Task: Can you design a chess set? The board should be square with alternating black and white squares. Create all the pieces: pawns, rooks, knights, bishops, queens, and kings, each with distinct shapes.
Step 523:
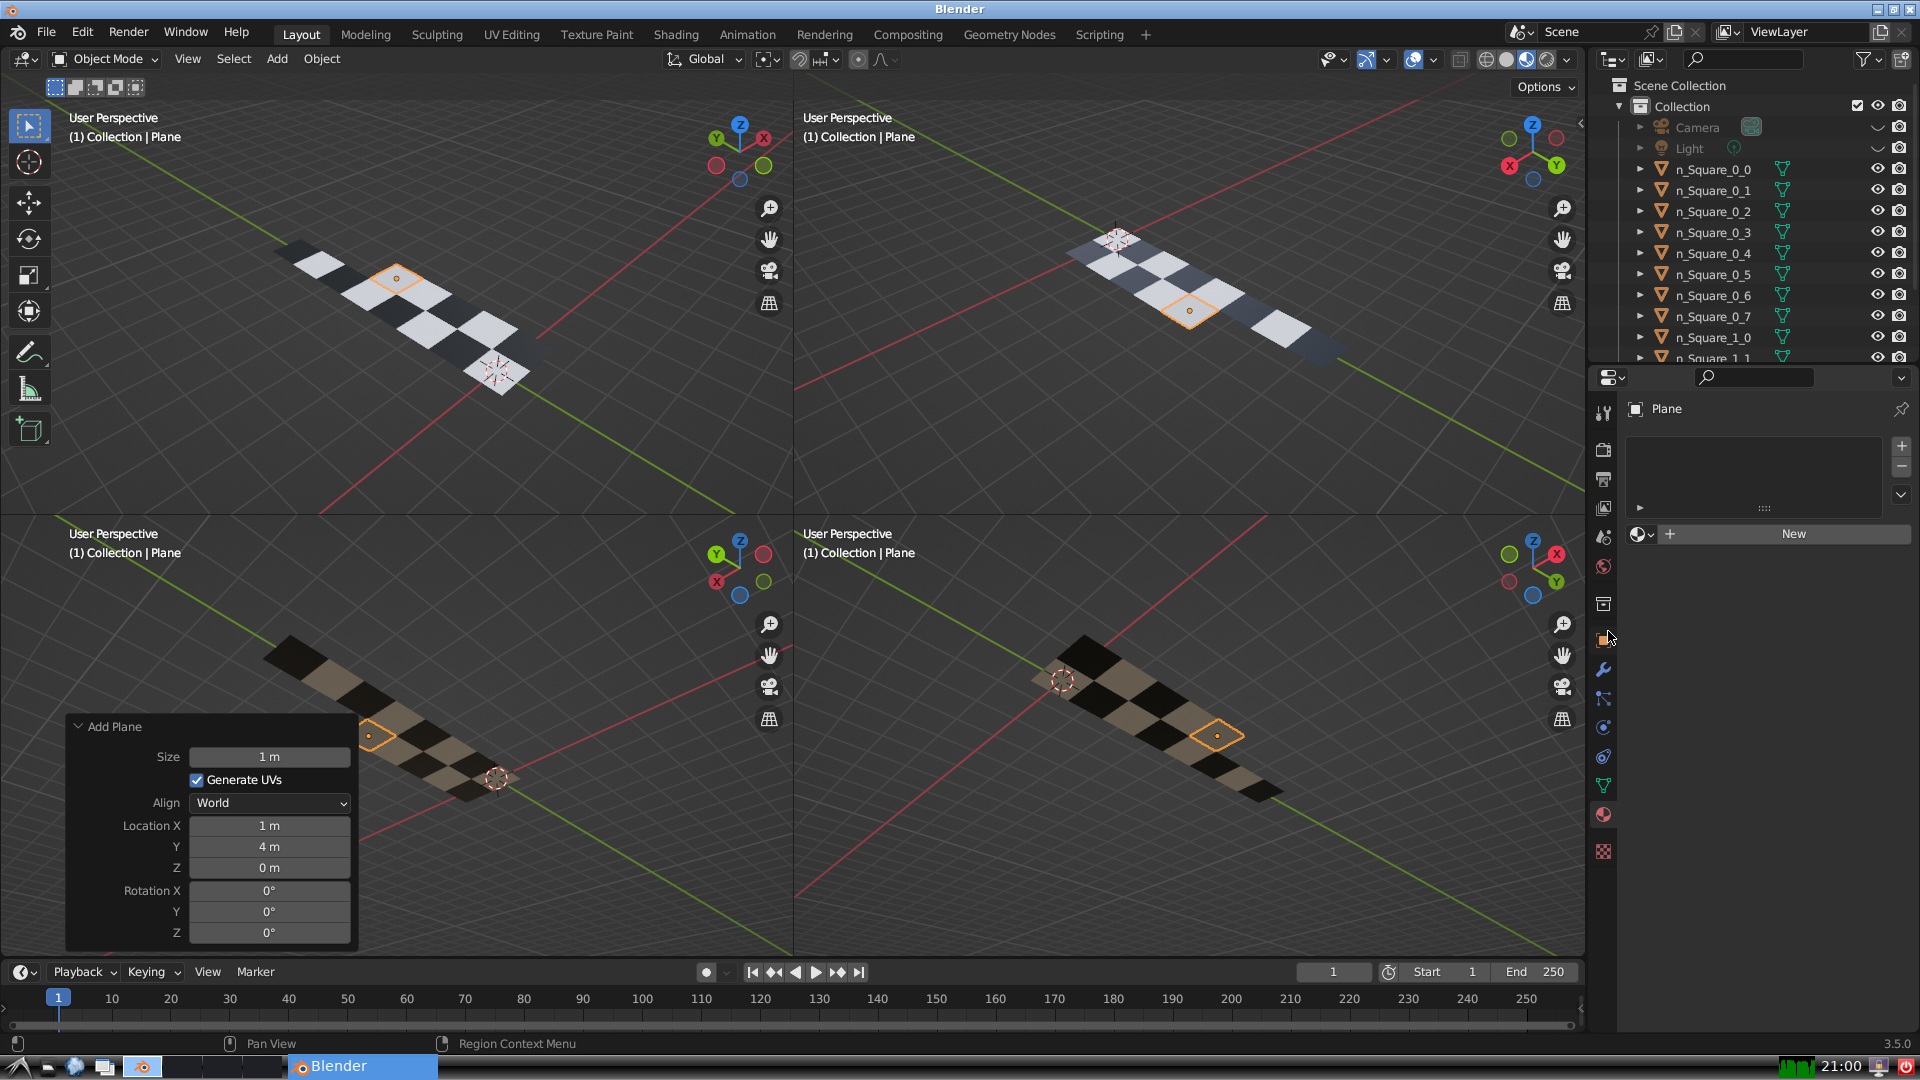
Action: click: no